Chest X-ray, AP view. Patient: 73 years old, sex M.
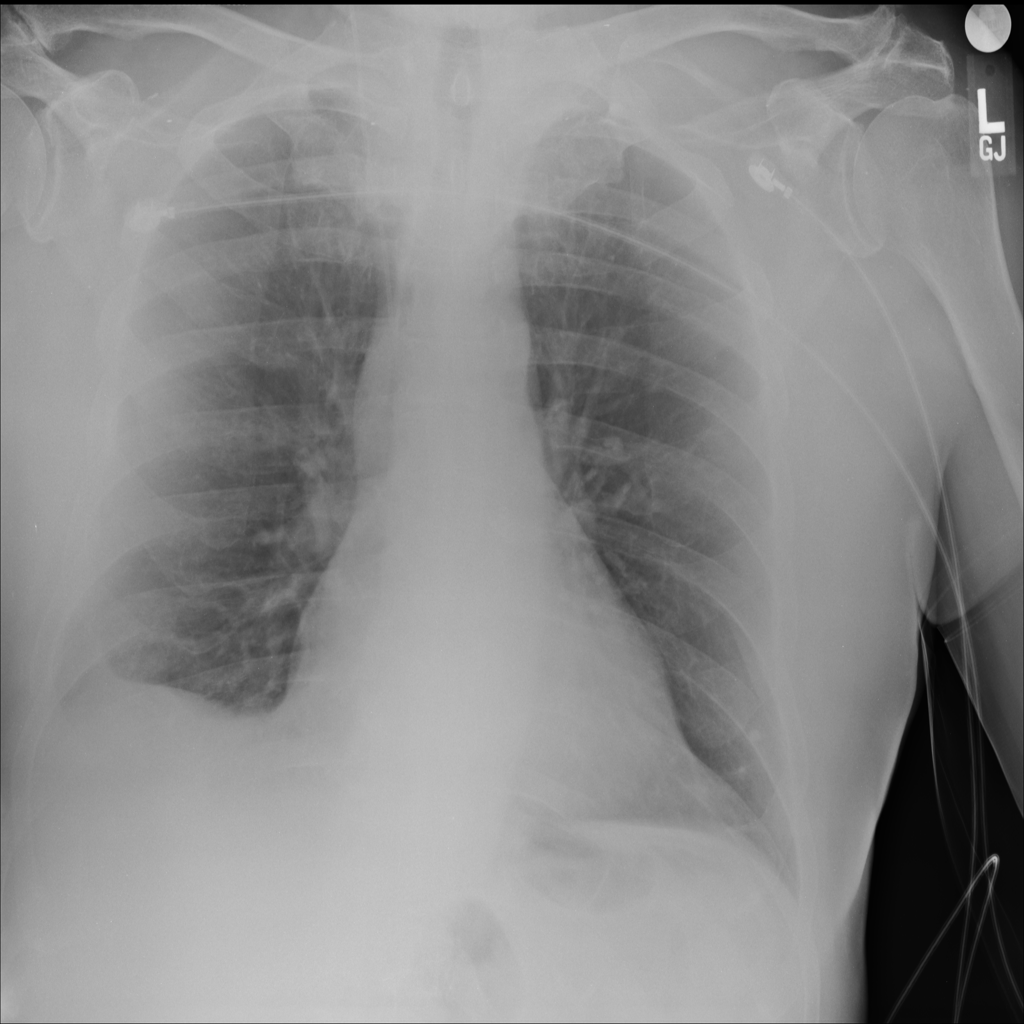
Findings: No Finding